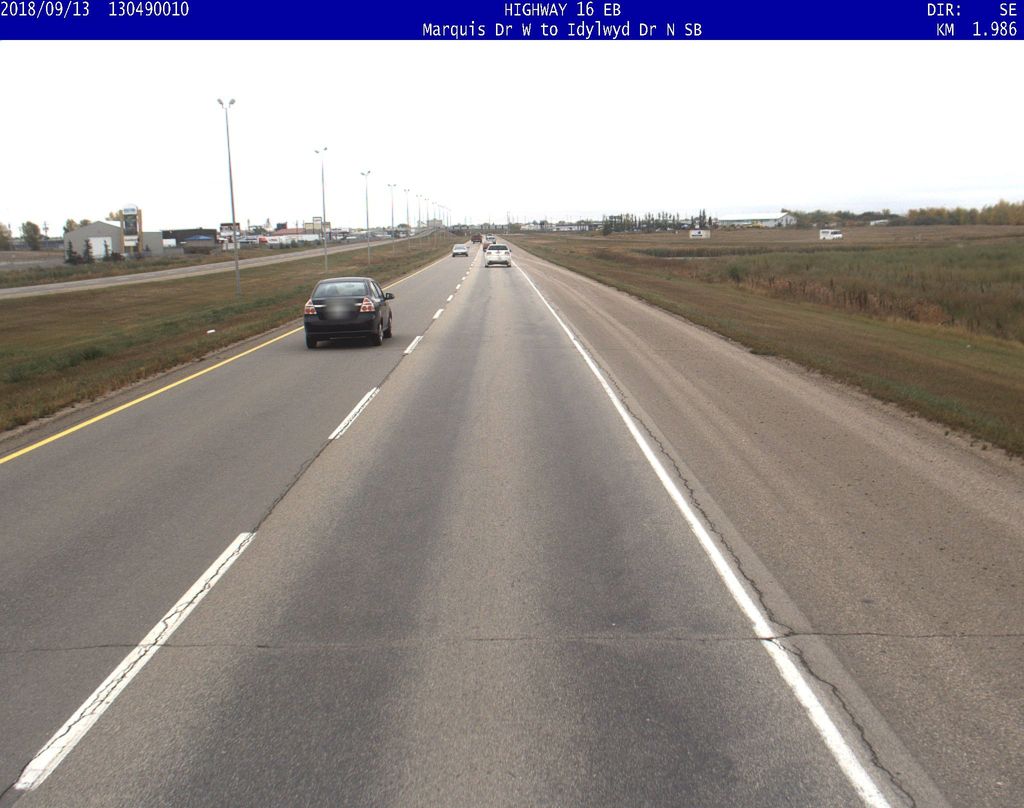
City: saskatoon